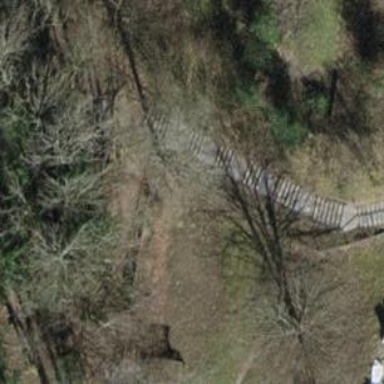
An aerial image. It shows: Unpaved path.